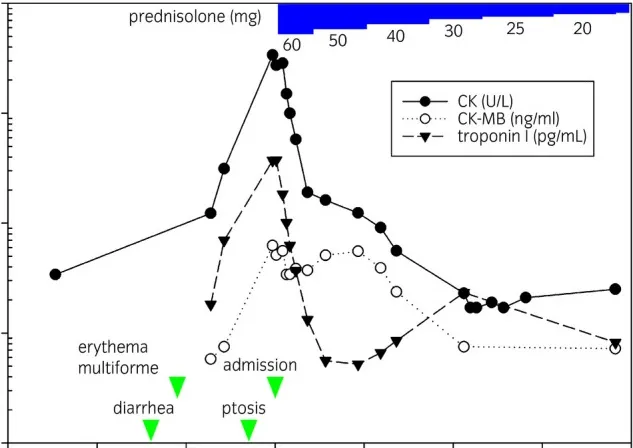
Clinical course of the case. Clinical course of the case after pembrolizumab treatment. Green arrowheads indicate occurrence date of irAEs and time of hospitalization. Laboratory data of CK, CK-MB, and troponin I and the dose of prednisolone.
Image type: chart (chart)